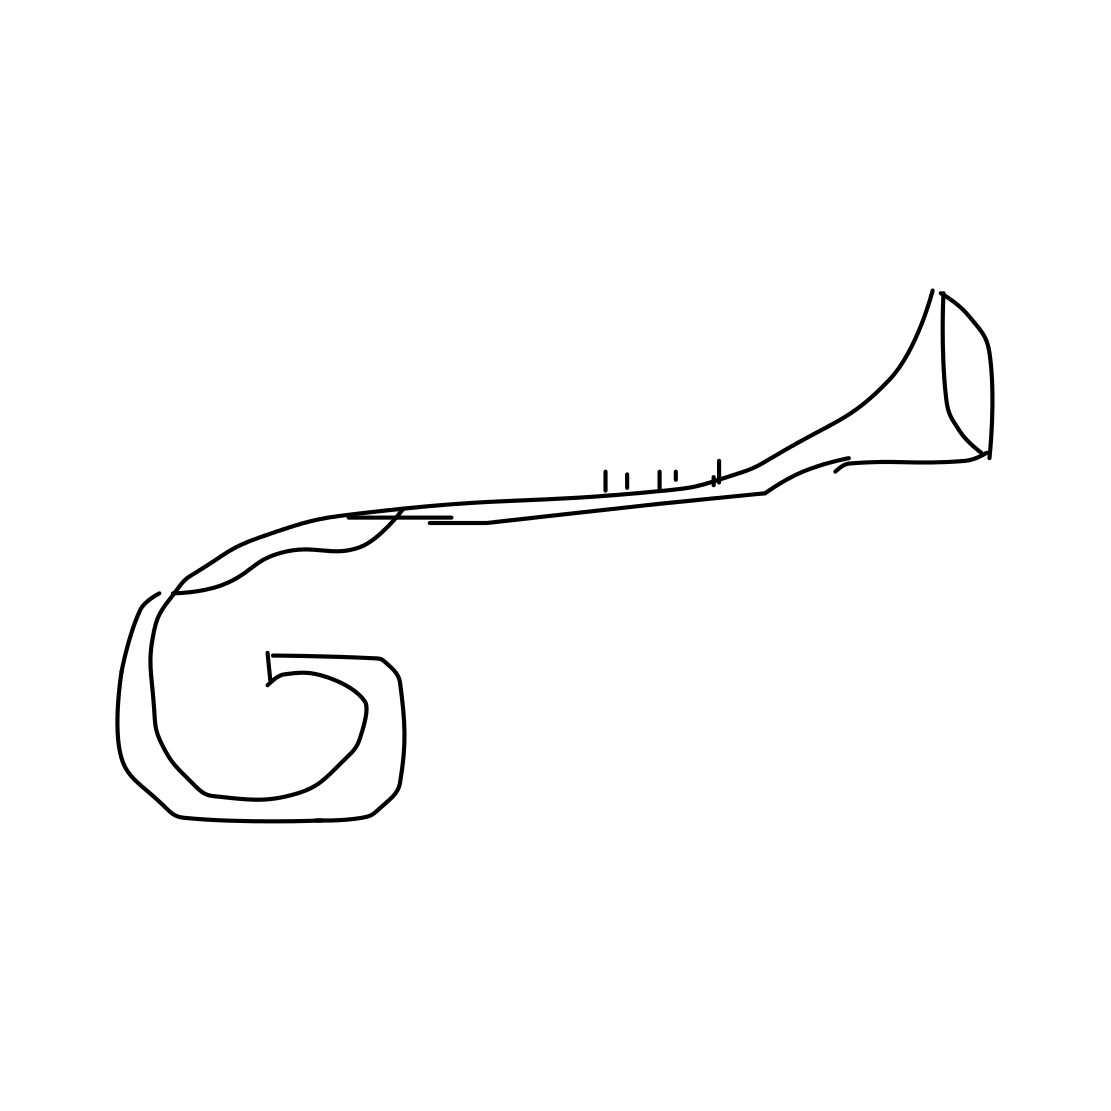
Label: trumpet